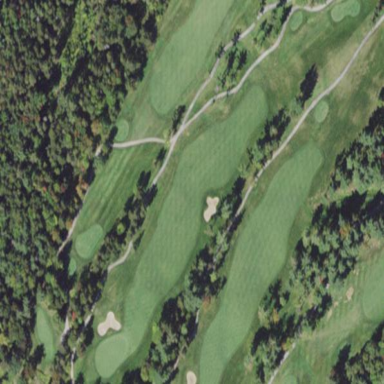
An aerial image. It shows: Lush grass fairway on golf course.